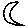
Label: moon